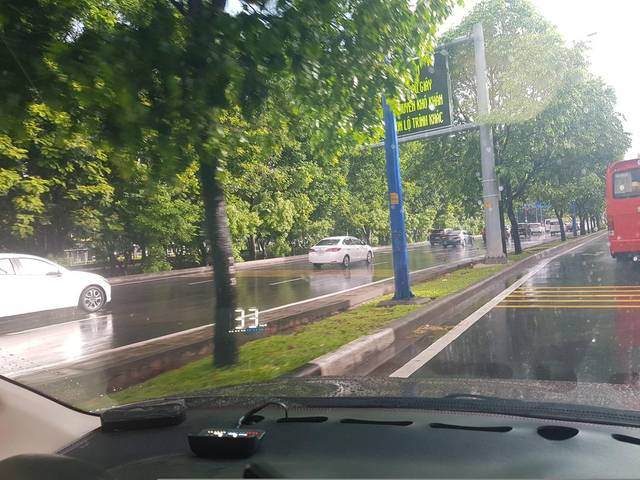
Region: Vietnam
Coordinates: 10.774, 106.724